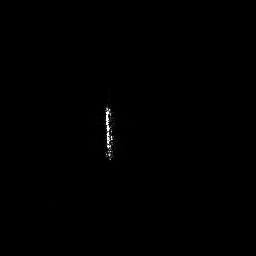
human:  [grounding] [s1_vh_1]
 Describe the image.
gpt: In the satellite image, there is  <ref>1 medium ship </ref> <box>[[39, 40, 43, 62, 0]]</box> located at center.